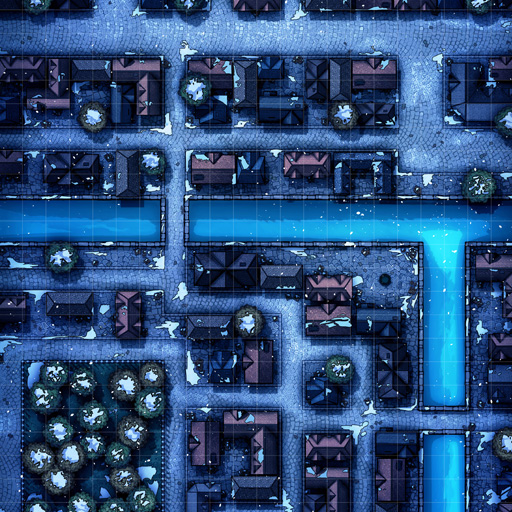
A D&D Grid Map town with river and bridges snow (Snowy City Streets Map)